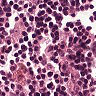
Metastatic tissue present: no